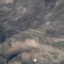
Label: HerbaceousVegetation